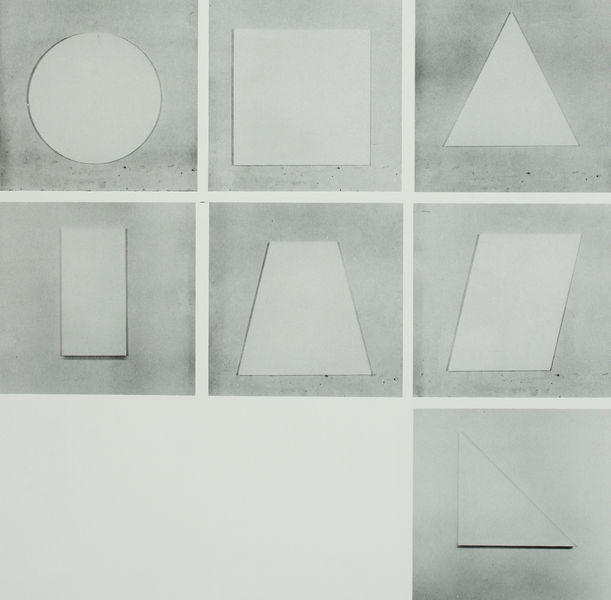
Titel: Geometric Figures, Solid (Wall Structures)
Künstler: Sol Lewitt
Standort: New York
Institution: John Weber Gallery
Schlagwörter: weiß, dreieck, grau, zeichnung, wand, felder, kreis, abstrakt, fläche, formen, linien, collage, rechteck, form, quadrate, geometrisch, raute, sieben, sol, geometrie, lewitt, quadrat, viereck, winkel, trapez, parallelogramm, geometry, sol lewitt, absence, missing, pasallelogramm